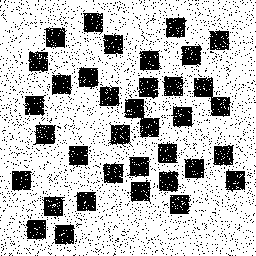
Squares: 36
Triangles: 0
Stars: 0
Total shapes: 36